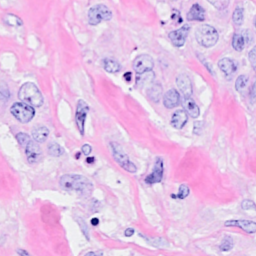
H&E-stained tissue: Breast